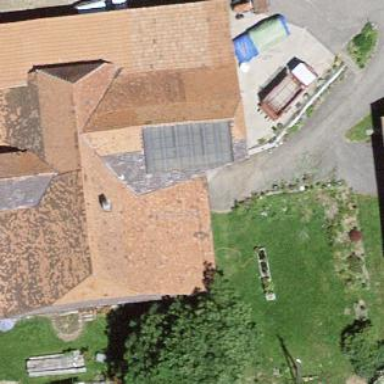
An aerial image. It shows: Farm building.